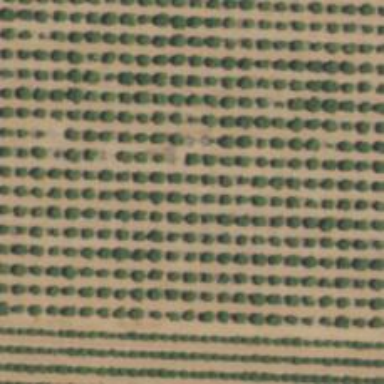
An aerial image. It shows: Orange orchard with beautiful orange trees.